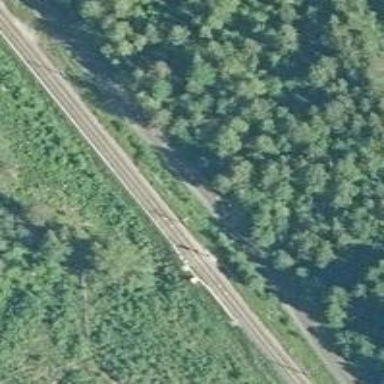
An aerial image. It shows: Continuous rail railway with electrified contact line.